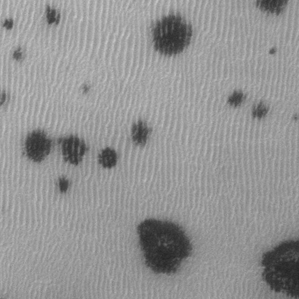
Label: frost